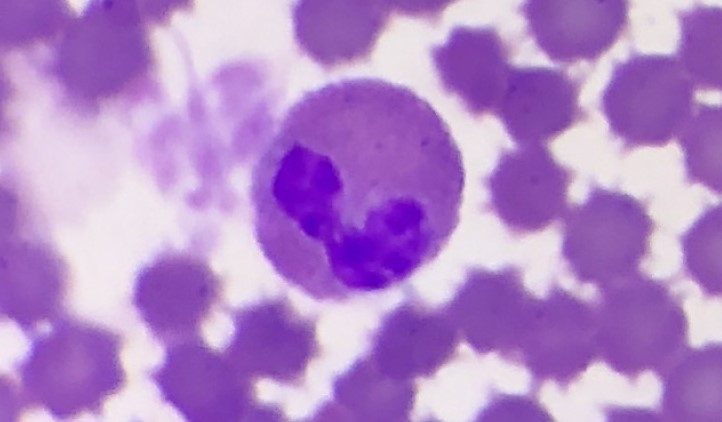
White blood cell type: Eosinophil